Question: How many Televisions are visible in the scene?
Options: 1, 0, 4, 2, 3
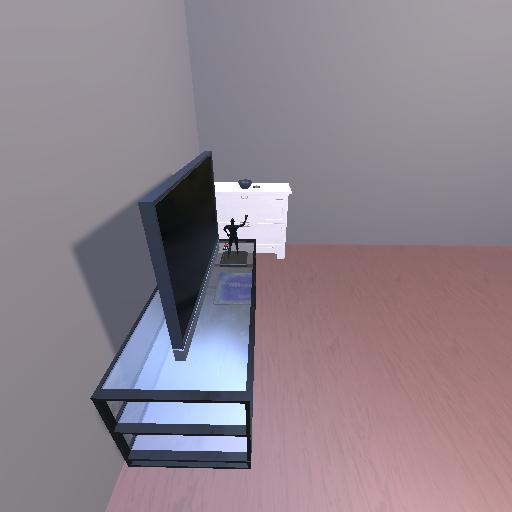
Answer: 1